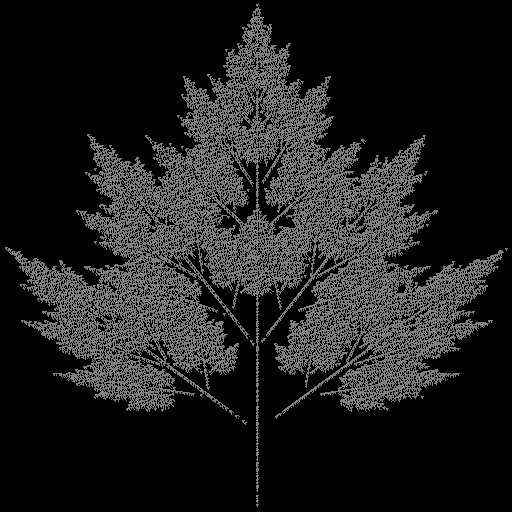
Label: tree